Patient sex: M
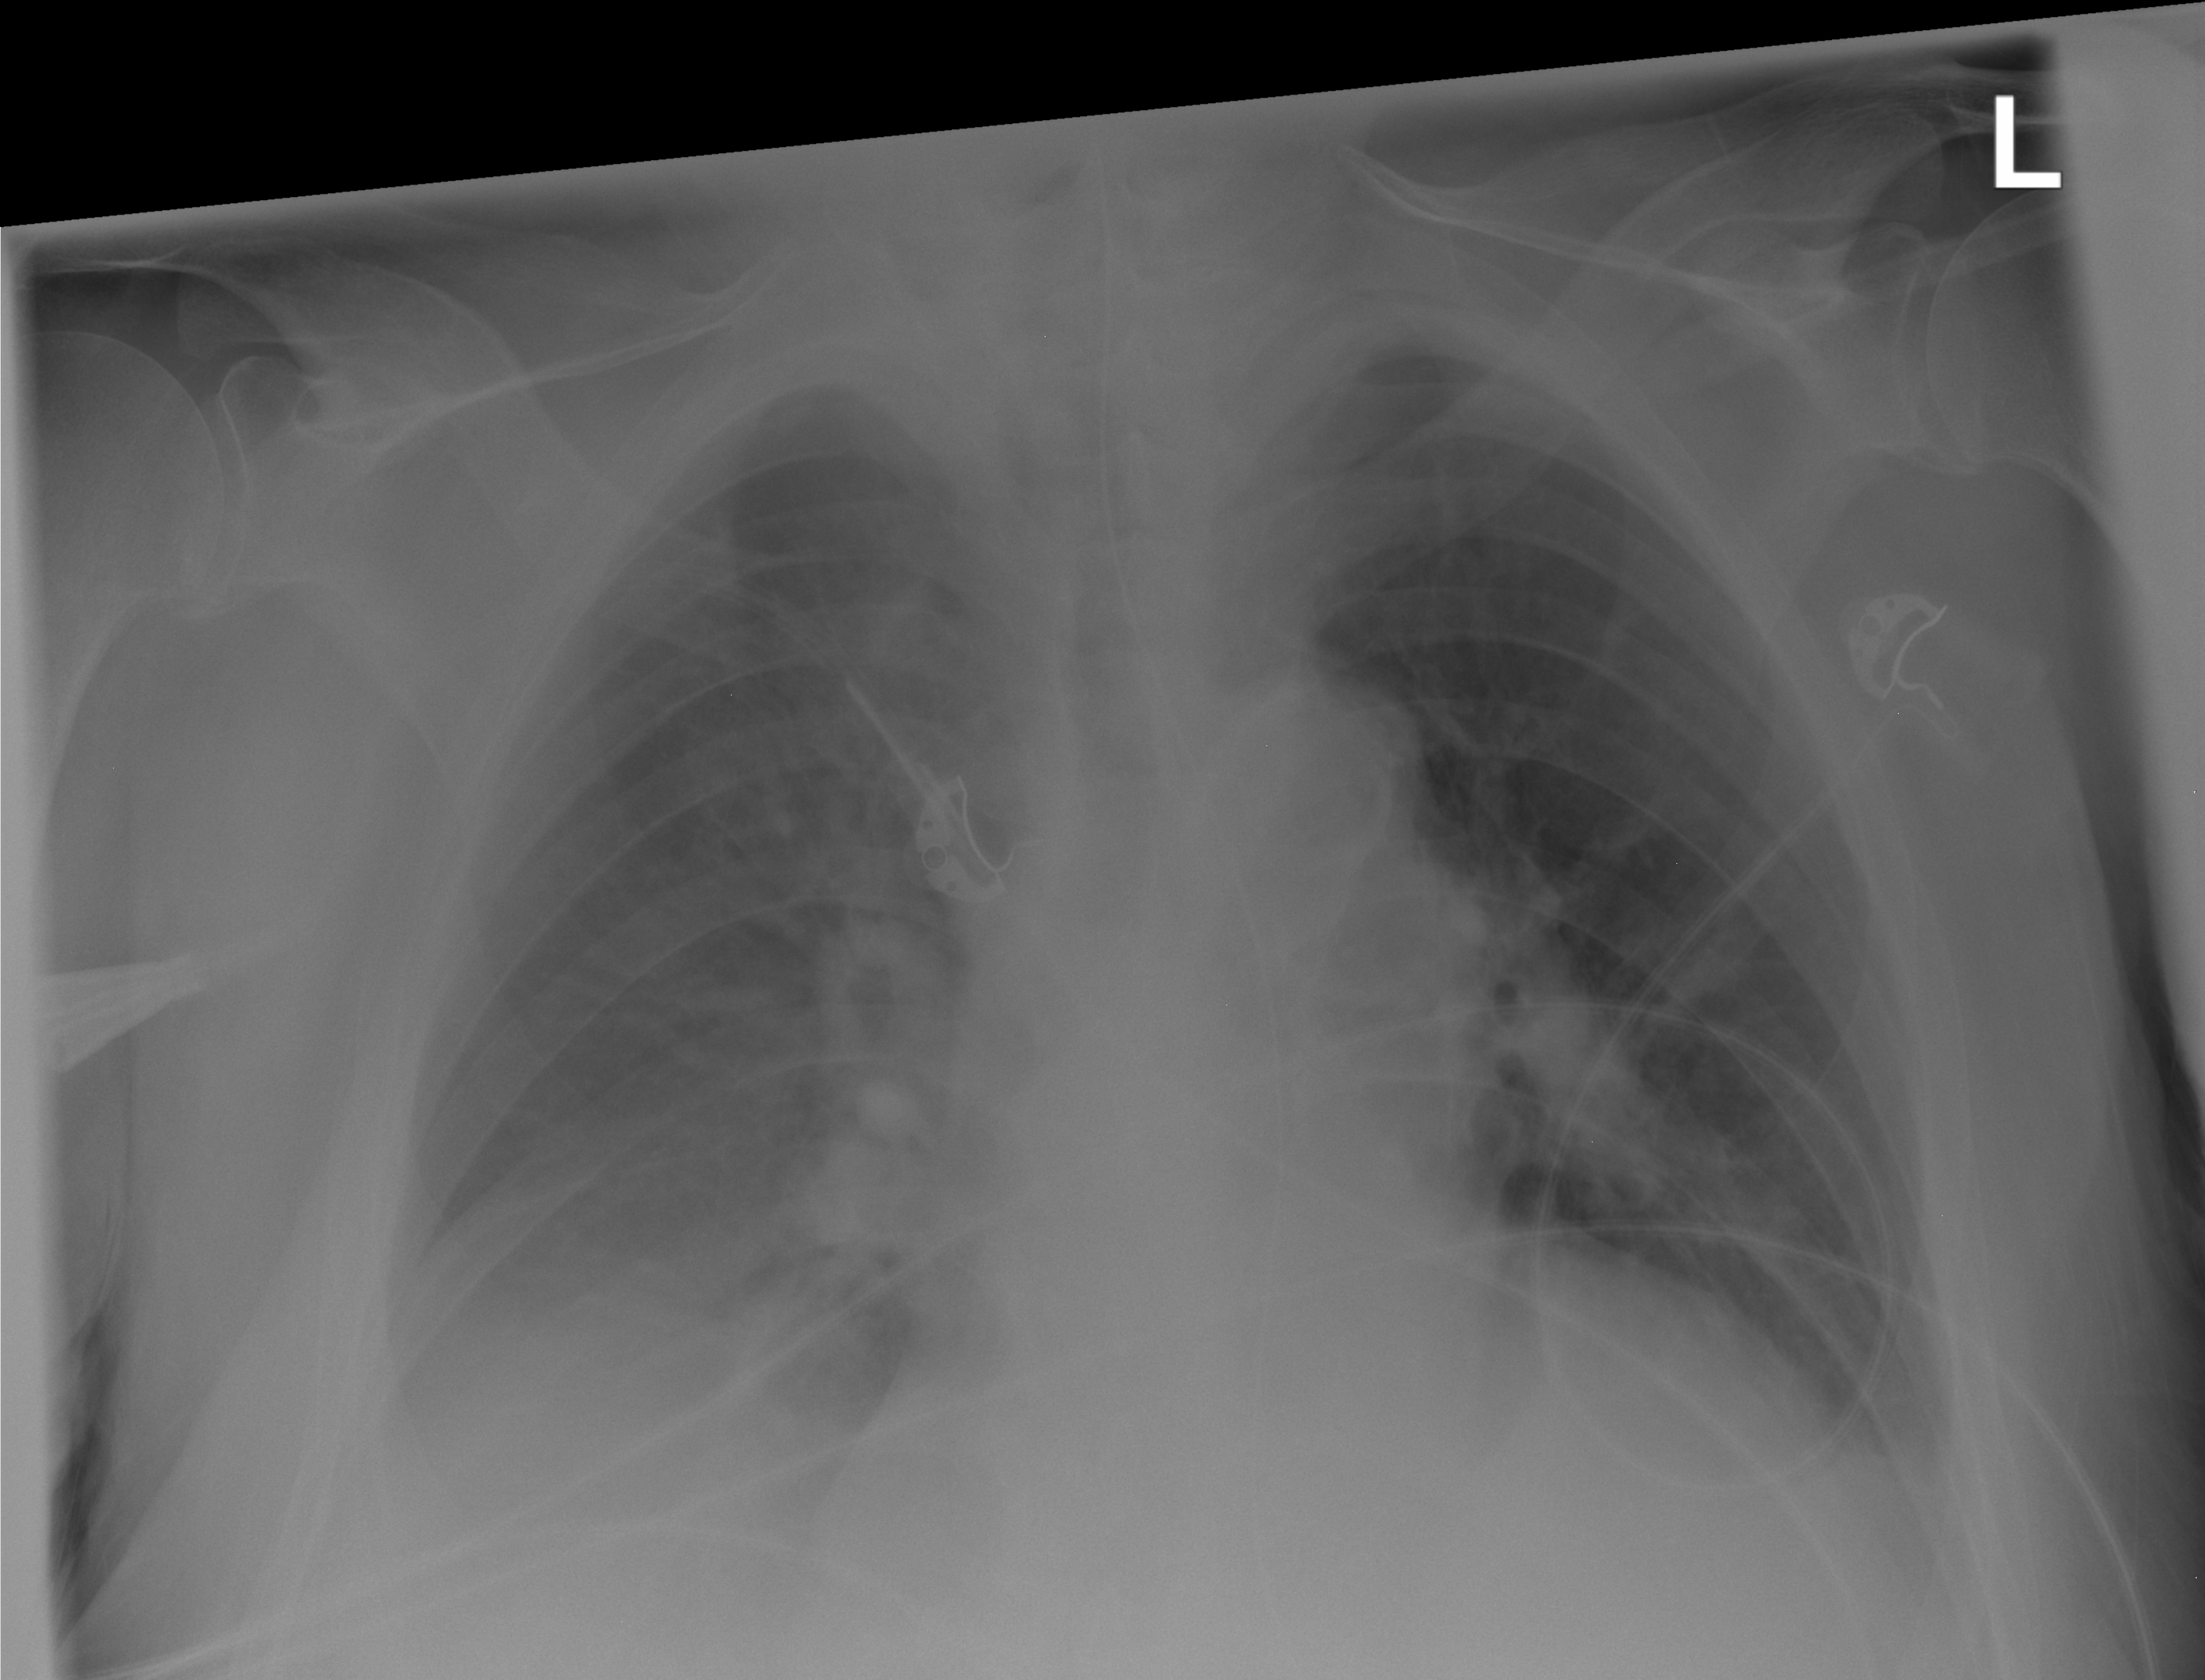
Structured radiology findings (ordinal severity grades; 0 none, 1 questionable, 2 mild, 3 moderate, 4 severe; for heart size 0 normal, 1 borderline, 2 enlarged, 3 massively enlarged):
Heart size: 2
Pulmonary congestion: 2
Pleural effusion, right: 2
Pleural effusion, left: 2
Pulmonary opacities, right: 2
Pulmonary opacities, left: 2
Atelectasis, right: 2
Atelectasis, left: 0